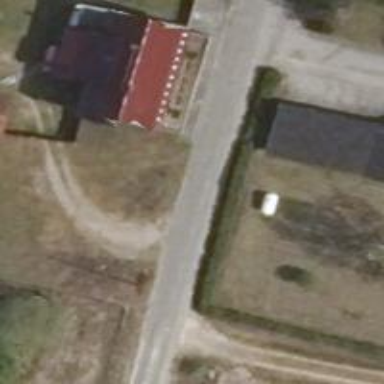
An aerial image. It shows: Asphalt road in residential area.